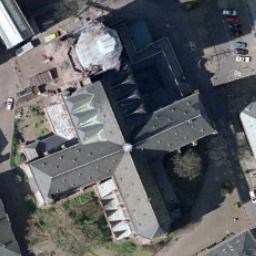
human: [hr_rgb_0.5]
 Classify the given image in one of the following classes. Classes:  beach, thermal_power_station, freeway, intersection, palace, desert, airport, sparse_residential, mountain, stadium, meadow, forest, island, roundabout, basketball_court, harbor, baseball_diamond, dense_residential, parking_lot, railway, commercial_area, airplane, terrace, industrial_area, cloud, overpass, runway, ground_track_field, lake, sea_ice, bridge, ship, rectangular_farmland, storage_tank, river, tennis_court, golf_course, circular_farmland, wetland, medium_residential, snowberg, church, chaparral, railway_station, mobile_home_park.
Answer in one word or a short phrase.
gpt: church